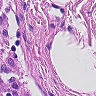
Metastatic tissue present: no